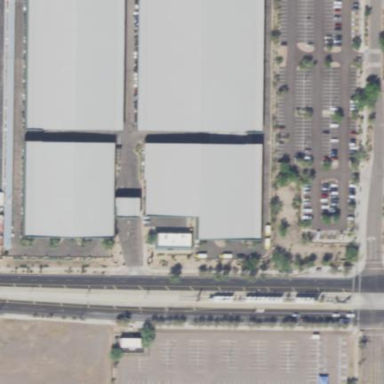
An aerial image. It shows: Carport building.